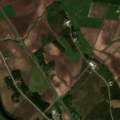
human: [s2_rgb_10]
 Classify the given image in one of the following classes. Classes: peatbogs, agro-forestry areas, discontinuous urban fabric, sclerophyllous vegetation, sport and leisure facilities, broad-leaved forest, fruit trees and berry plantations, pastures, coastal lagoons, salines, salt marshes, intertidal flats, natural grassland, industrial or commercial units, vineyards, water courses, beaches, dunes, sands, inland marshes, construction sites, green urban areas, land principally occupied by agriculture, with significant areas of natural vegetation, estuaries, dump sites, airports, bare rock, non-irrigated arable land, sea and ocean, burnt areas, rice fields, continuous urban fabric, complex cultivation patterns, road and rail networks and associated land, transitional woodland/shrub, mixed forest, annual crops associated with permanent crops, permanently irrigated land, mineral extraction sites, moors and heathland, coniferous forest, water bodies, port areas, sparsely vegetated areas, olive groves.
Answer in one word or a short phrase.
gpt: non-irrigated arable land, land principally occupied by agriculture, with significant areas of natural vegetation, transitional woodland/shrub